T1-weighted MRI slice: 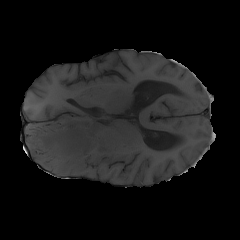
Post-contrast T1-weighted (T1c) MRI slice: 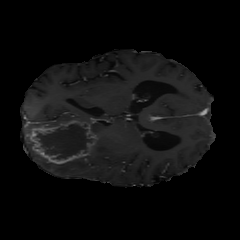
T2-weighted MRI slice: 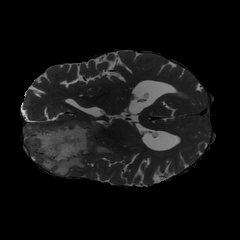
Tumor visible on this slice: yes